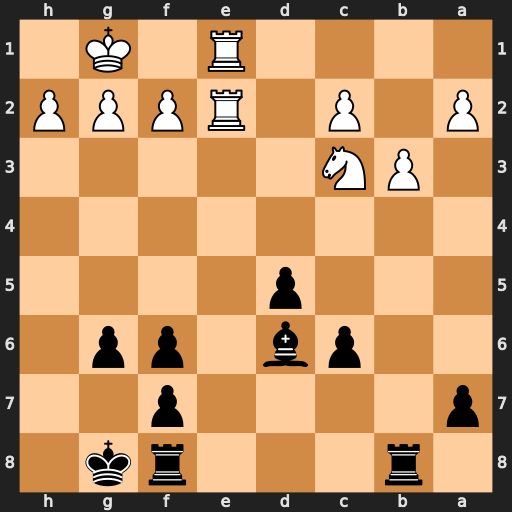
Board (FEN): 1r3rk1/p4p2/2pb1pp1/3p4/8/1PN5/P1P1RPPP/4R1K1
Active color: b
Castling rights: -
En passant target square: -
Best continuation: Bb4 Nd1 Bxe1